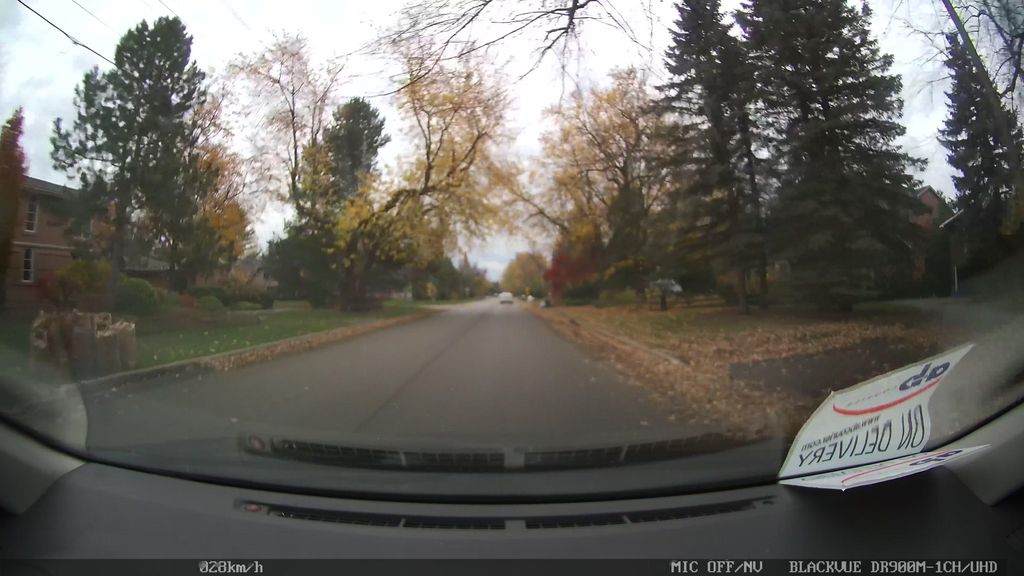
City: toronto